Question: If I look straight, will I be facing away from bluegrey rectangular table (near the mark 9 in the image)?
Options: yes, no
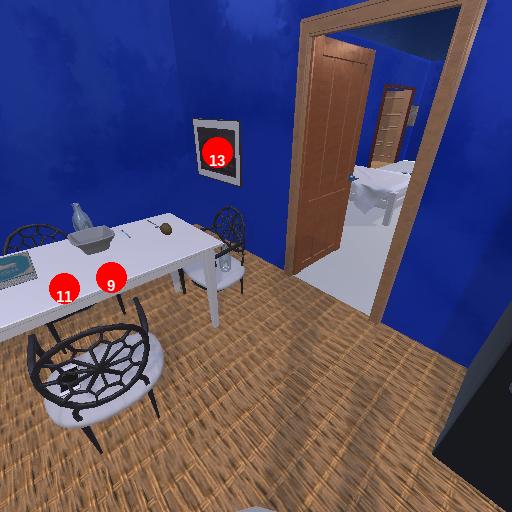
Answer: yes